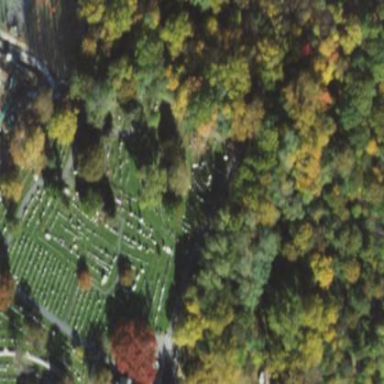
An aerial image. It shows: Sector within cemetery.